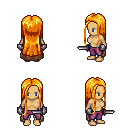
a pixel art fantasy rpg character, female body template, human, tanned skin, brown cape, magenta pants, light blonde extra-long hairstyle, metal gloves, dagger, four views (front, back, left, right), 2x2 character sprite sheet, small pixel art, hard edges, no anti-aliasing